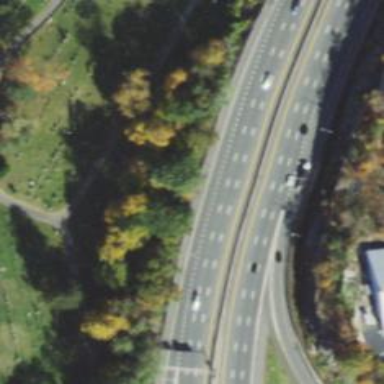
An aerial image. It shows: Motorway junction.